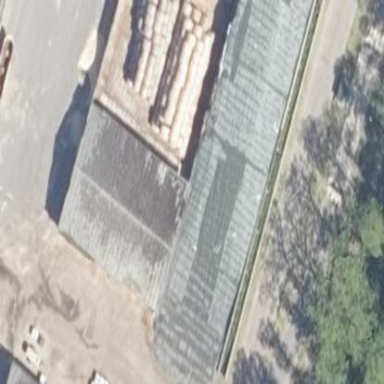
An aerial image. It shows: Cowshed building.